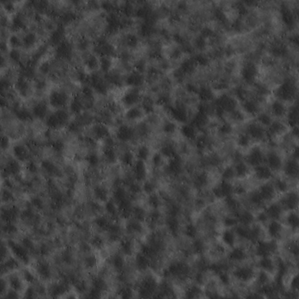
Label: non_frost